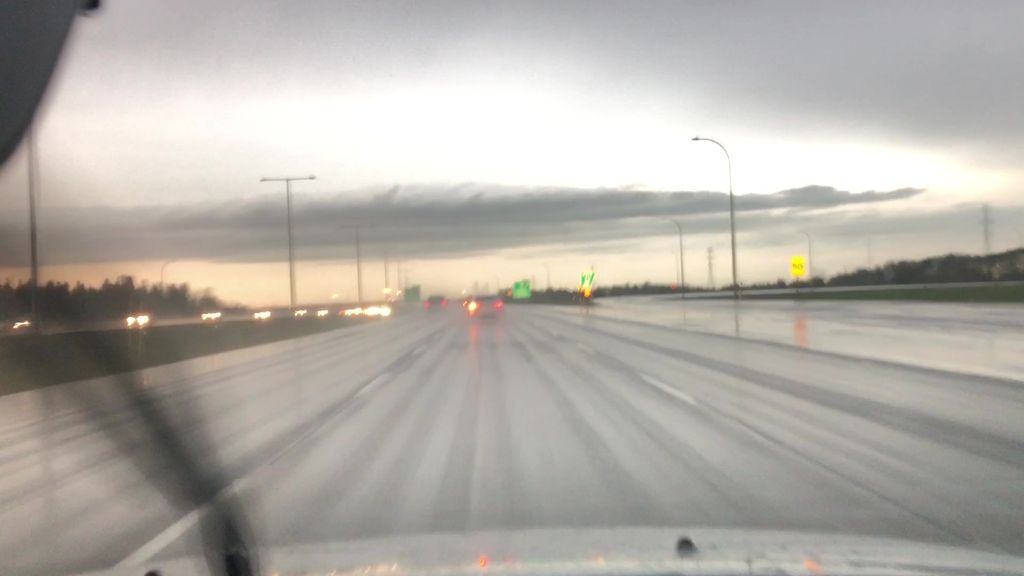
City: edmonton